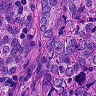
Metastatic tissue present: yes